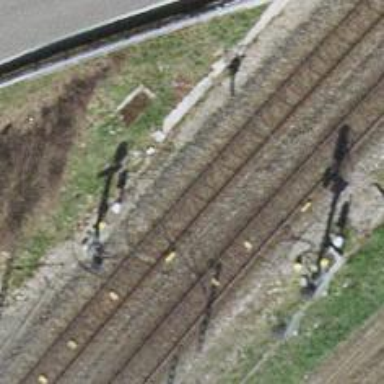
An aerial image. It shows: Railway signal.